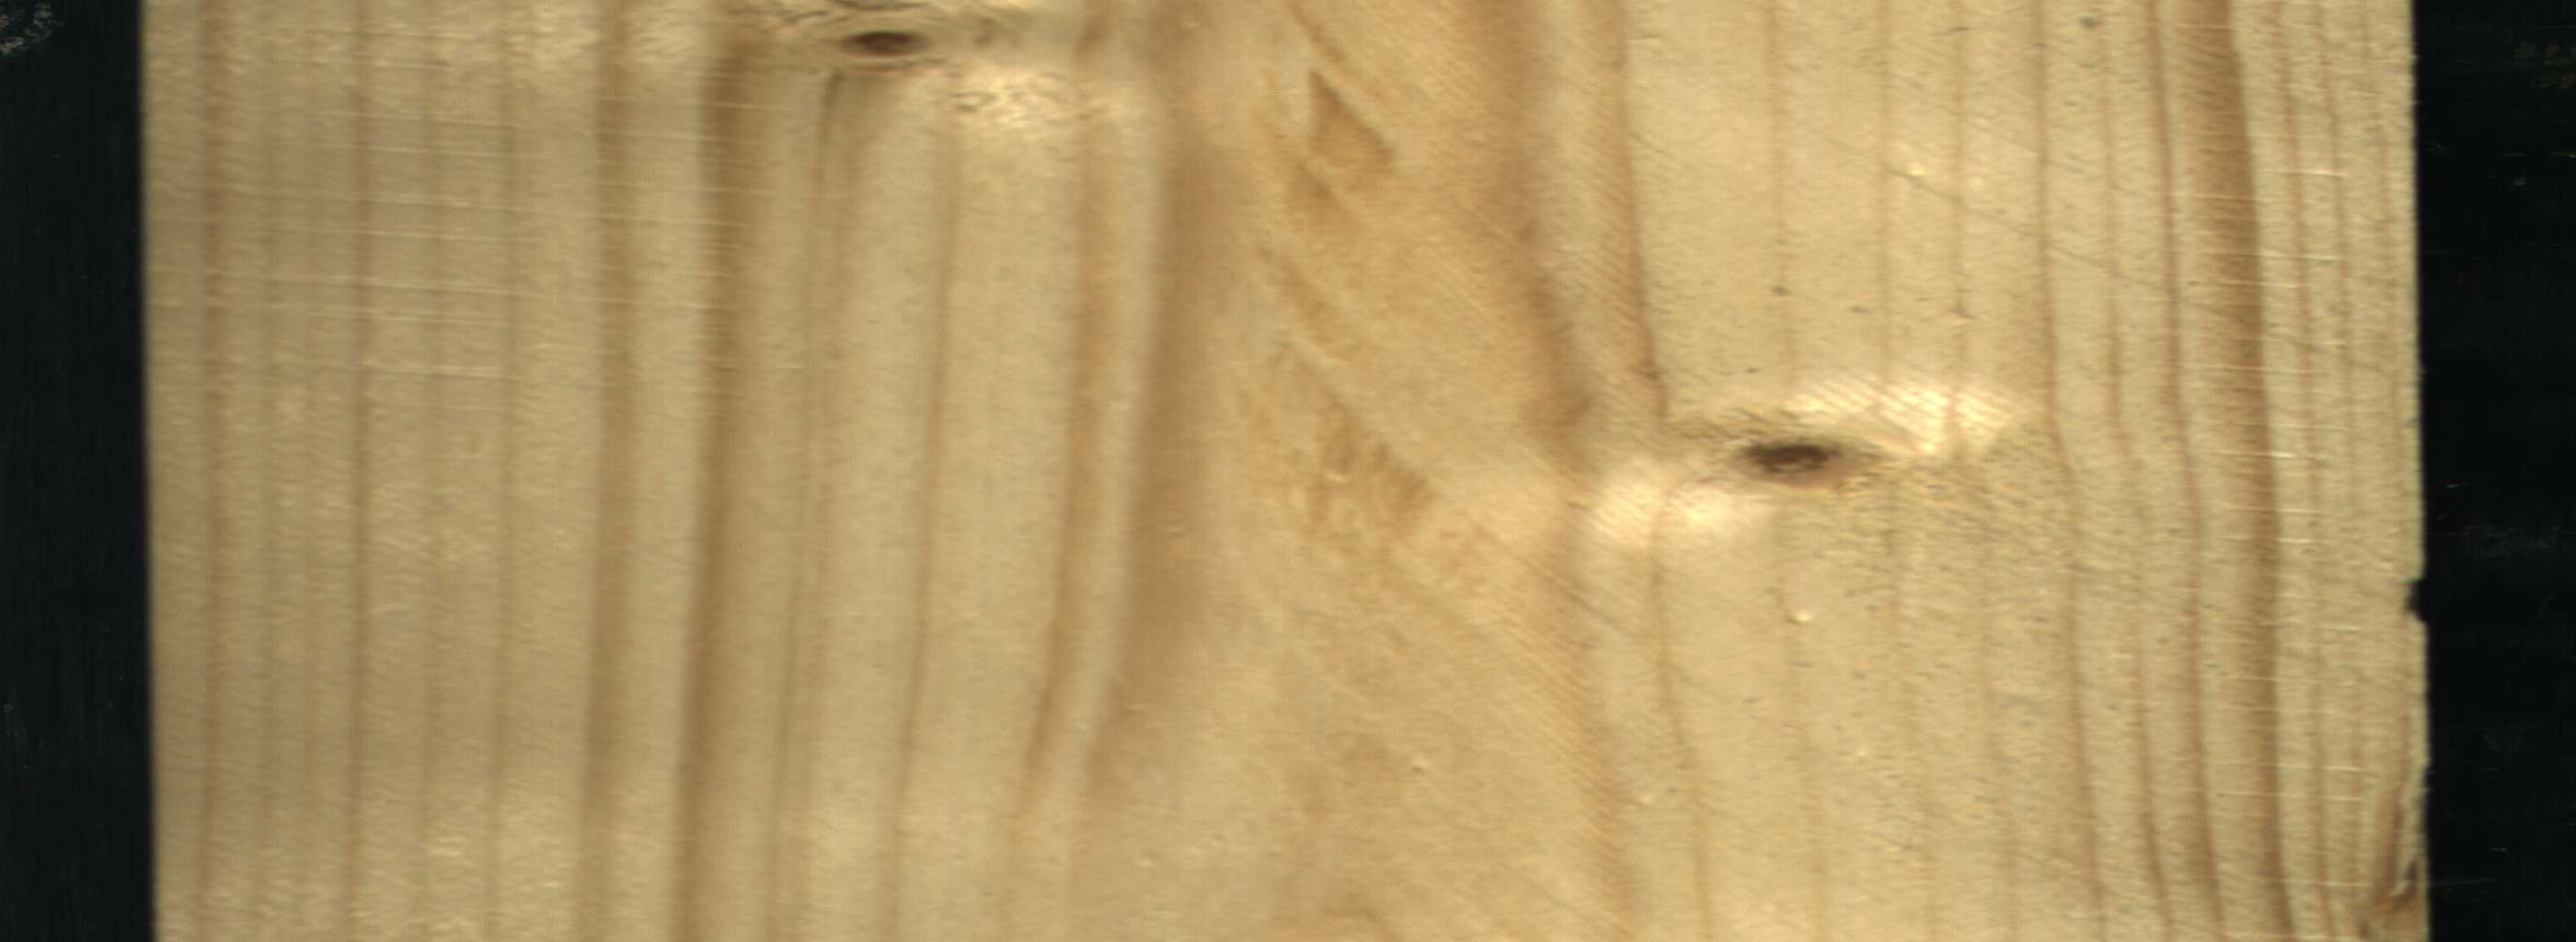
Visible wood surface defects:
Live_Knot
Live_Knot